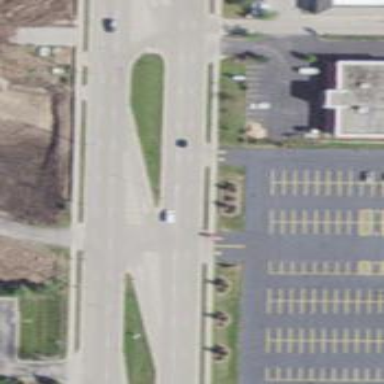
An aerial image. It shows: Secondary link road with asphalt surface.